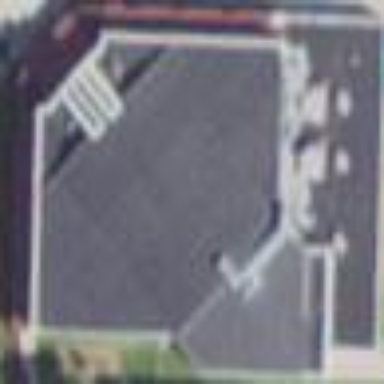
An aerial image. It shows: Building that is place of worship.